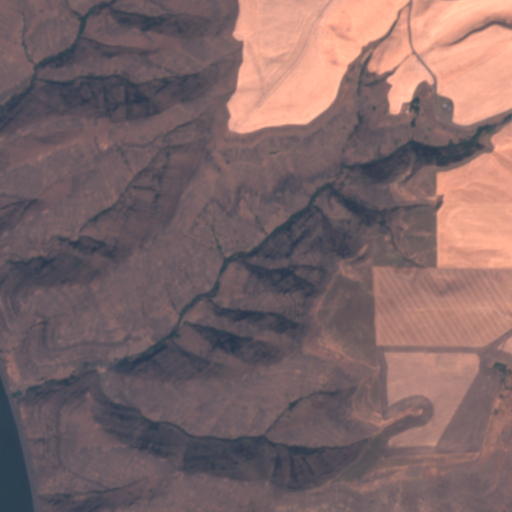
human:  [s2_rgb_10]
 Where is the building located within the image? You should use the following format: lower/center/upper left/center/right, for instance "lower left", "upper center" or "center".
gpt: The building is located in the upper right of the image.
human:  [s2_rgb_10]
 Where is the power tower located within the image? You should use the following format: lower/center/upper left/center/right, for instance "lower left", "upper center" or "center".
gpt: There is no power tower in the image.